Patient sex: F
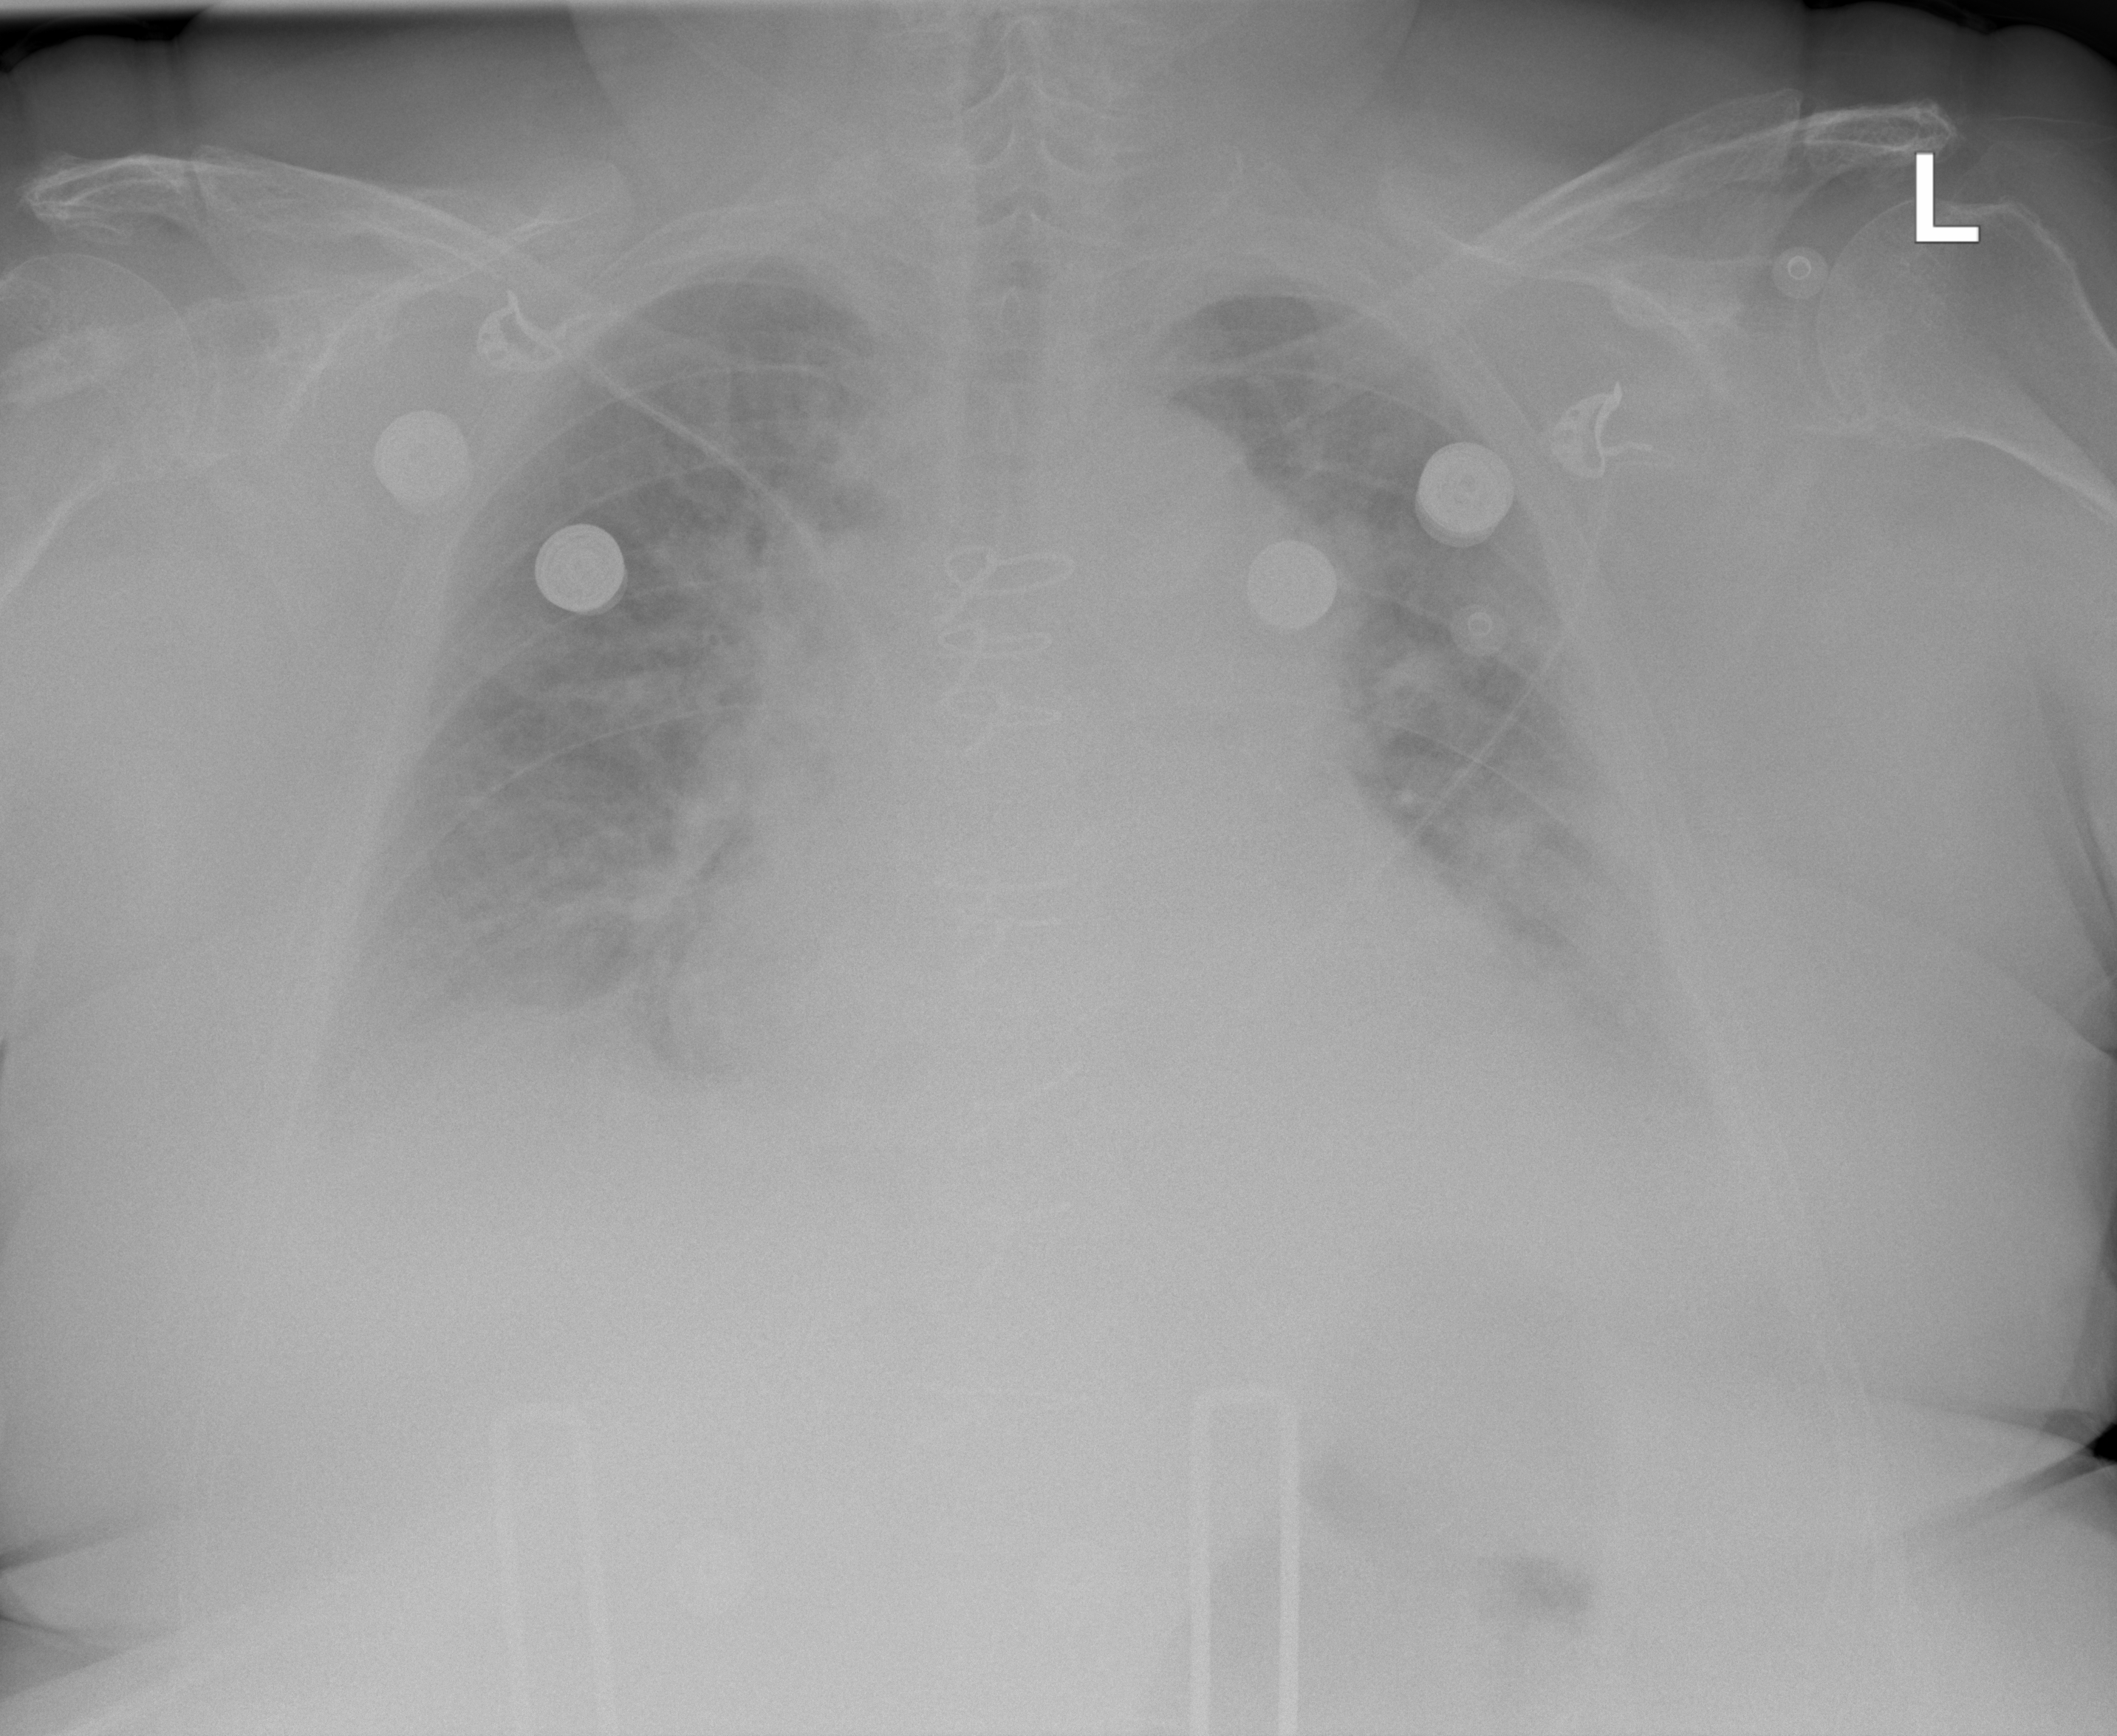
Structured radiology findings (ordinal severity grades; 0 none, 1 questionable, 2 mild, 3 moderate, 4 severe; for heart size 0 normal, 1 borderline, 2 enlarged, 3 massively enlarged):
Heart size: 2
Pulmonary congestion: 2
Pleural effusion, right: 2
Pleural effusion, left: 2
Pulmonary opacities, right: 2
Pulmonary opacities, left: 2
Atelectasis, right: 2
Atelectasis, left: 2